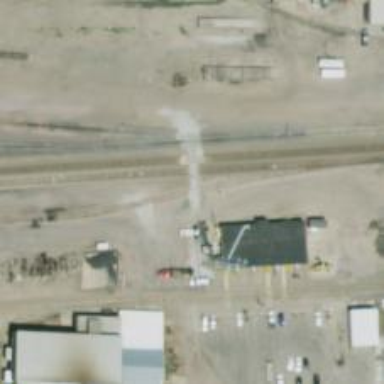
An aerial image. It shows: Railway siding for service.